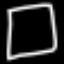
Label: square